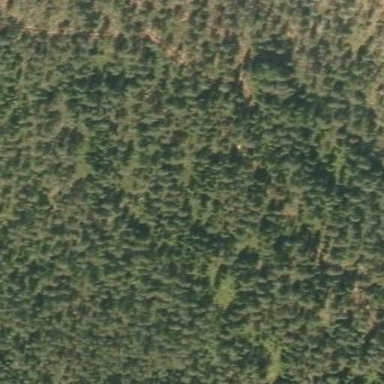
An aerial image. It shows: Woodland consisting mainly of needle-leaved trees.